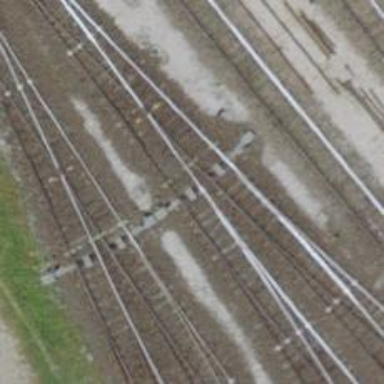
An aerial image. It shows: Single-track railway yard.